Question: I want to get data from 'db' and display in a 'table' and each record should have a link for 'See Details' , for this I have :
'''
<form name="submitForm" method="POST" action="details.jsp">
<table border="1" width="80%">
<tr>
<th>First Name</th>
<th>Last Name</th>
<th>More</th>
</tr>
<%
Connection connection = null;
Statement statement = null;
ResultSet resultSet = null;
try {
connection = com.secure.db.DatabaseManager.getConnection();
statement = connection.createStatement();
resultSet = statement.executeQuery("SELECT * from address");
while (resultSet.next()) {
%>
<tr>
<td><%=resultSet.getString("first_name")%> <input type="hidden"
name="fname" value="<%=resultSet.getString("first_name")%>"></td>
<td><%=resultSet.getString("last_name")%> <input type="hidden"
name="lname" value="<%=resultSet.getString("last_name")%>"></td>
<td> <a href="javascript:document.submitForm.submit()">See Details</a></td>
</tr>
<%
}
%>
</table>
<%
} catch (Exception ex) {
ex.printStackTrace();
%>
Ooops, something bad happened:
<%
} finally {
if (resultSet != null)
resultSet.close();
if (statement != null)
statement.close();
if (connection != null)
connection.close();
}
%>
</form>
'''
Now result is :

when I click on first record I get correct information, but when I click on other than first record
I'm still getting data of first record. how to get correct data?
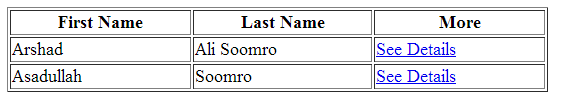
Answer: try this code
'''
<table border="1" width="80%">
<tr>
<th>First Name</th>
<th>Last Name</th>
<th>&nbsp;</th>
</tr>
<%
Connection connection = null;
Statement statement = null;
ResultSet resultSet = null;
try {
connection = com.secure.db.DatabaseManager.getConnection();
statement = connection.createStatement();
resultSet = statement.executeQuery("SELECT * from person");
int iCount=0;
while (resultSet.next()) {
iCount =iCount+1;
%>
<tr>
<td colspan="3">
<form name='submitForm_<%=iCount%>' method="POST" action="details.jsp">
<table><tbody><tr><td>
<input type="hidden" name="first_name"
value='<%=resultSet.getString("first_name")%>'><%=resultSet.getString("first_name")%></td>
<td><input type=="hidden" name="last_name"
value='<%=resultSet.getString("last_name")%>'><%=resultSet.getString("last_name")%></td>
<td><a href="javascript:document.submitForm_<%=iCount%>.submit()">Click Me</a><td>
</tr>
</tbody></table> </form></td>
<%
}
%>
</table>
<%
} catch (Exception ex) {
ex.printStackTrace();
%>
Ooops, something bad happened:
<%
} finally {
if (resultSet != null)
resultSet.close();
if (statement != null)
statement.close();
if (connection != null)
connection.close();
}
%>
'''